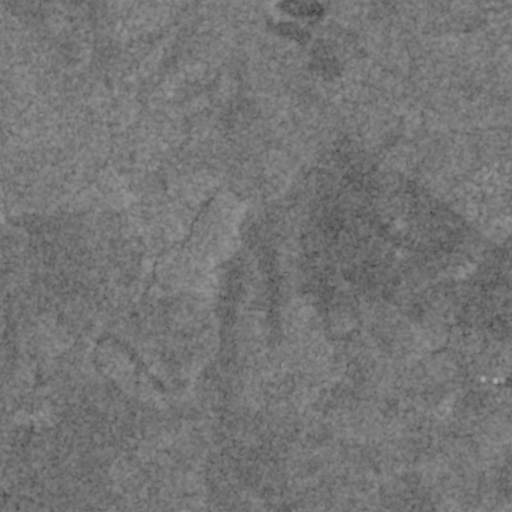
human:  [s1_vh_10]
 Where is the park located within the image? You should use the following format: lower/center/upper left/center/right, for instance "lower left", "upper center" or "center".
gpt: The park is located in the center right of the image.
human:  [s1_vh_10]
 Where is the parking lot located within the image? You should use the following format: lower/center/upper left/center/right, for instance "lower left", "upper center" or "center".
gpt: The parking lot is located in the lower center of the image.
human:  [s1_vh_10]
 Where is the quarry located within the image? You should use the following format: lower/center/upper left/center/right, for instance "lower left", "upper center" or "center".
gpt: The quarry is located in the upper center of the image.
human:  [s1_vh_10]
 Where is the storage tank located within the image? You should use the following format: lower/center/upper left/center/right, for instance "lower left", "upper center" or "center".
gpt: The storage tank is located in the lower left of the image.
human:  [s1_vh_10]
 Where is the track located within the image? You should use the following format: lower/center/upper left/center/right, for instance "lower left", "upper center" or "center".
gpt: There is no track in the image.

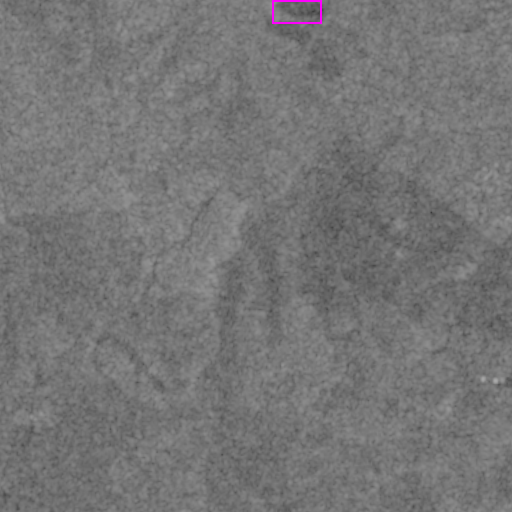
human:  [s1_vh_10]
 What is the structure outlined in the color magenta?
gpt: The structure outlined in magenta is a quarry.
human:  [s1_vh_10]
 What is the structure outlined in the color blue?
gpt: There is no blue outline.